Question: I'll try to be so specific.
I'm reading a CSV file into 'DataGridView', the user can see the information if the user validates the information, he sends to an SQL Server database.
<URL>
I'm using a stored procedure transaction with parameters to send the information.
Called from Visual Studio:
'''
using (SqlConnection conn = new SqlConnection(CadenaConexionBD.cs)) {
conn.Open();
for (int i = 0; i < dgvTrabajadores.Rows.Count - 1; i++){
using (SqlCommand cmd = new SqlCommand("SistemaFAIFAP.cargaTransTrabajadores", conn)){
cmd.CommandType = CommandType.StoredProcedure;
guid = Guid.NewGuid();
string stringGuid = guid.ToString();
cmd.Parameters.AddWithValue("@id", stringGuid);
cmd.Parameters.AddWithValue("@ap", dgvTrabajadores.Rows[i].Cells["APELLIDOPATERNO"].Value.ToString());
cmd.Parameters.AddWithValue("@am", dgvTrabajadores.Rows[i].Cells["APELLIDOMATERNO"].Value.ToString());
cmd.Parameters.AddWithValue("@n", dgvTrabajadores.Rows[i].Cells["NOMBRE"].Value.ToString());
cmd.Parameters.AddWithValue("@fn", DateTime.Parse(dgvTrabajadores.Rows[i].Cells["FECHANACIMIENTO"].Value.ToString()));
cmd.Parameters.AddWithValue("@pn", dgvTrabajadores.Rows[i].Cells["PAISNACIMIENTO"].Value.ToString());
cmd.Parameters.AddWithValue("@en", dgvTrabajadores.Rows[i].Cells["ENTIDADNACIMIENTO"].Value.ToString());
cmd.Parameters.AddWithValue("@nn", dgvTrabajadores.Rows[i].Cells["NombreNacionalidad"].Value.ToString());
cmd.Parameters.AddWithValue("@nss", dgvTrabajadores.Rows[i].Cells["NSS"].Value.ToString());
cmd.Parameters.AddWithValue("@rfc", dgvTrabajadores.Rows[i].Cells["RFC"].Value.ToString());
cmd.Parameters.AddWithValue("@hom", dgvTrabajadores.Rows[i].Cells["HOMONIMIA"].Value.ToString());
cmd.Parameters.AddWithValue("@curp", dgvTrabajadores.Rows[i].Cells["CURP"].Value.ToString());
cmd.Parameters.AddWithValue("@ec", dgvTrabajadores.Rows[i].Cells["ESTADOCIVIL"].Value.ToString());
cmd.Parameters.AddWithValue("@sex", dgvTrabajadores.Rows[i].Cells["SEXO"].Value.ToString());
cmd.Parameters.AddWithValue("@ce", dgvTrabajadores.Rows[i].Cells["CORREOELECTRONICO"].Value.ToString());
cmd.Parameters.AddWithValue("@cat", dgvTrabajadores.Rows[i].Cells["CATEGORIA"].Value.ToString());
cmd.Parameters.AddWithValue("@dc", dgvTrabajadores.Rows[i].Cells["DESCRIPCIONCATEGORIA"].Value.ToString());
cmd.Parameters.AddWithValue("@calle", dgvTrabajadores.Rows[i].Cells["CALLE"].Value.ToString());
cmd.Parameters.AddWithValue("@num", dgvTrabajadores.Rows[i].Cells["NUMEROEXTERIOR"].Value.ToString());
cmd.Parameters.AddWithValue("@col", dgvTrabajadores.Rows[i].Cells["COLONIA"].Value.ToString());
cmd.Parameters.AddWithValue("@mun", dgvTrabajadores.Rows[i].Cells["MUNICIPIO"].Value.ToString());
cmd.Parameters.AddWithValue("@ent", dgvTrabajadores.Rows[i].Cells["ENTIDAD"].Value.ToString());
cmd.Parameters.AddWithValue("@tel", dgvTrabajadores.Rows[i].Cells["TELEFONO"].Value.ToString());
cmd.Parameters.AddWithValue("@dep", dgvTrabajadores.Rows[i].Cells["DEPENDENCIA"].Value.ToString());
cmd.Parameters.AddWithValue("@subdep", dgvTrabajadores.Rows[i].Cells["SUBDEPENDENCIA"].Value.ToString());
cmd.Parameters.AddWithValue("@dir", dgvTrabajadores.Rows[i].Cells["DIRECCION"].Value.ToString());
cmd.Parameters.AddWithValue("@depa", dgvTrabajadores.Rows[i].Cells["DEPARTAMENTO"].Value.ToString());
cmd.Parameters.AddWithValue("@ofi", dgvTrabajadores.Rows[i].Cells["OFICINA"].Value.ToString());
cmd.Parameters.AddWithValue("@npl", dgvTrabajadores.Rows[i].Cells["NUMEROPLAZA"].Value.ToString());
cmd.Parameters.AddWithValue("@cvep", dgvTrabajadores.Rows[i].Cells["CLAVEPROGRAMATICA"].Value.ToString());
cmd.Parameters.AddWithValue("@fig", DateTime.Parse(dgvTrabajadores.Rows[i].Cells["FECHAINGRESOGOBIERNO"].Value.ToString()));
cmd.Parameters.AddWithValue("@nc", dgvTrabajadores.Rows[i].Cells["NUMEROCONTROL"].Value.ToString());
cmd.Parameters.AddWithValue("@cvee", dgvTrabajadores.Rows[i].Cells["CLAVEEMPLEADO"].Value.ToString());
cmd.Parameters.AddWithValue("@ior", dgvTrabajadores.Rows[i].Cells["IDOFICINARECAUDADORA"].Value.ToString());
cmd.Parameters.AddWithValue("@fum", DateTime.Parse(dgvTrabajadores.Rows[i].Cells["FECULTMOV"].Value.ToString()));
filasAfectadas = cmd.ExecuteNonQuery();
}
}
if (filasAfectadas <= 0){
MessageBox.Show("Los datos no se cargaron de manera correcta.
Contacte al Administrador del Sistema.", "Error al cargar la base de datos", MessageBoxButtons.OK, MessageBoxIcon.Error);
conn.Close();
}else{
MessageBox.Show("Se cargo correctamente la informacion", "Datos agregados", MessageBoxButtons.OK, MessageBoxIcon.Information);
validacion = 1;
conn.Close();
}
}
'''
My store in the database:
'''
ALTER PROCEDURE [SistemaFAIFAP].cargaTransTrabajadores
@id uniqueidentifier, @ap NVARCHAR (64), @am NVARCHAR (64), @n NVARCHAR (64) = NULL,
@fn DATE, @pn NVARCHAR (50), @en NVARCHAR (50), @nn NVARCHAR (50),
@nss NVARCHAR (11), @rfc NVARCHAR (10), @hom NVARCHAR (3), @curp NVARCHAR (18),
@ec NVARCHAR (50), @sex NVARCHAR (50), @ce NVARCHAR (50), @cat NVARCHAR (6),
@dc NVARCHAR (64), @calle NVARCHAR (255), @num NVARCHAR (10), @col NVARCHAR (60),
@mun NVARCHAR (50), @ent NVARCHAR (50), @tel NVARCHAR (10), @dep NVARCHAR (3),
@subdep NVARCHAR (2), @dir NVARCHAR (3), @depa NVARCHAR (3), @ofi NVARCHAR (4),
@npl NVARCHAR (4), @cvep NVARCHAR (6), @fig DATE, @nc NVARCHAR (64), @cvee NVARCHAR (64),
@ior FLOAT, @fum
DATE AS
BEGIN TRY
BEGIN TRANSACTION
IF(ISNULL(@n,'')='' OR @n = NULL OR @n = '')
BEGIN
RAISERROR ('@n is null or empty. This is not allowed. Insert will be rollbacked',-- Message text to return to the UI.
16, -- Severity.
1 -- State
)
END
INSERT INTO sistemaFAIFAP.TrabajadorBuffer
VALUES(
@id, @ap, @am, @n, @fn,
@pn, @en, @nn, @nss, @rfc,
@hom, @curp, @ec, @sex, @ce,
@cat, @dc, @calle, @num, @col,
@mun, @ent, @tel, @dep, @subdep,
@dir, @depa, @ofi, @npl, @cvep,
@fig, @nc, @cvee, @ior, @fum
)
COMMIT TRANSACTION
END TRY
BEGIN CATCH
ROLLBACK TRANSACTION
SELECT ERROR_NUMBER() AS ErrorNumber,ERROR_SEVERITY() AS ErrorSeverity,ERROR_STATE() AS ErrorState,ERROR_PROCEDURE() AS ErrorProcedure,ERROR_LINE() AS ErrorLine,ERROR_MESSAGE() AS ErrorMessage;
END CATCH
'''
As you can see in the pic, I put a 'null' field as test.
I have my table defined as 'Not Null' in field 'Nombre', but it doesn't show an error message, and the information is inserted in the table.

How can I prevent sending empty records?
(It's my first time using transaction) Why doesn't my stored procedure show an error message and proceeds as if the field 'Nombre' has a value?
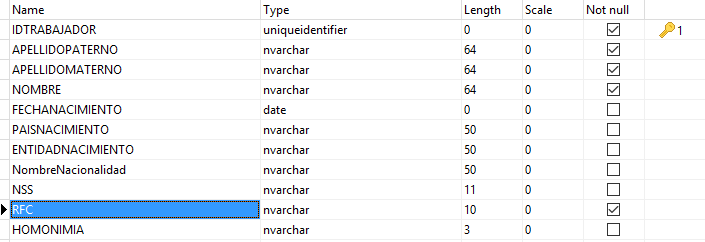
Answer: 1. First of all, dgvTrabajadores.Rows.Count Should not contain data that cannot be saved. Add UI validation to the Grid using Javascript, .net validators. Prompt the User, "Column cannot be null".
2. Place one try catch just for the "for loop". In catch block, consolidate all error message in string format and display it at the end.
Ex;
'''
string ErrorMsg = "";
for (int i = 0; i < dgvTrabajadores.Rows.Count - 1; i++){
try
{
cmd.SavingOneRowAtOneTime()
}
catch(Exception ex)
{
//Example, change it as you need.
ErrorMsg += (ErrorMsg == "") ? "Insert failed for Rows: " + i.ToString() : "," + i.ToString();
}
}
//At the end
if(ErrorMsg != "")
MessageBox.Show(ErrorMsg);
}
'''
Please mark this as answer, if it is an acceptable answer for you. Thanks!